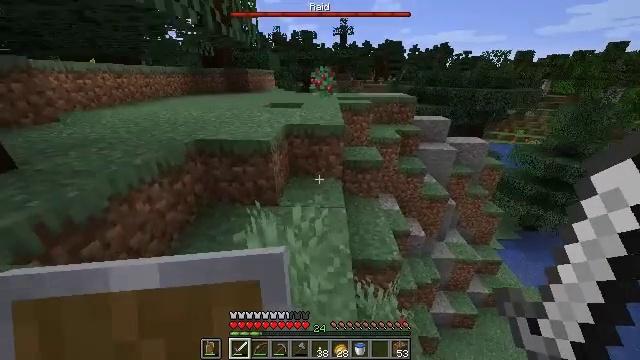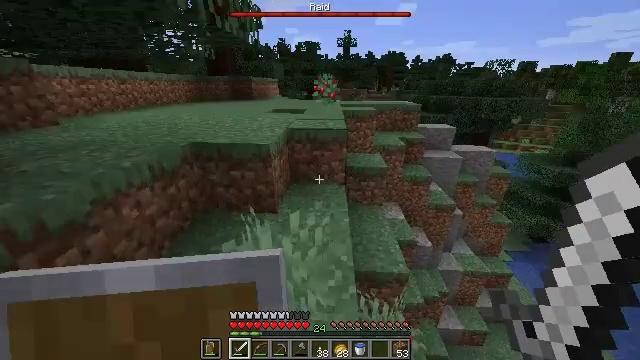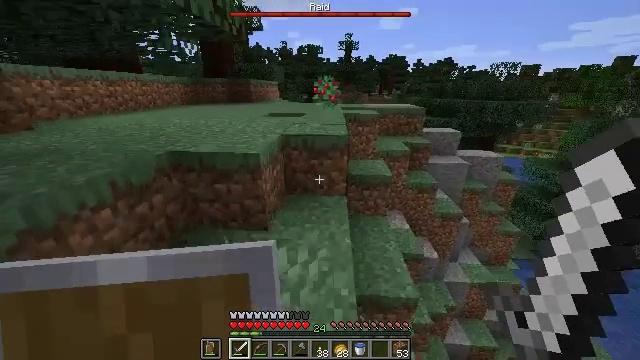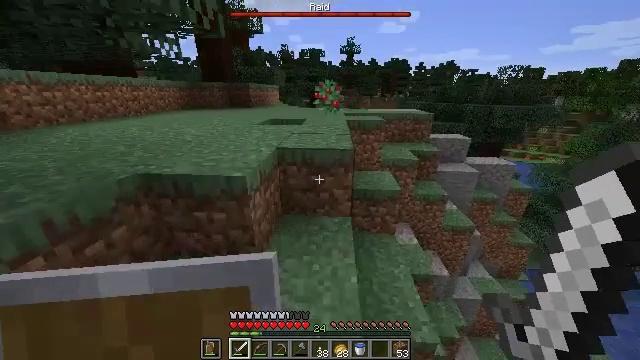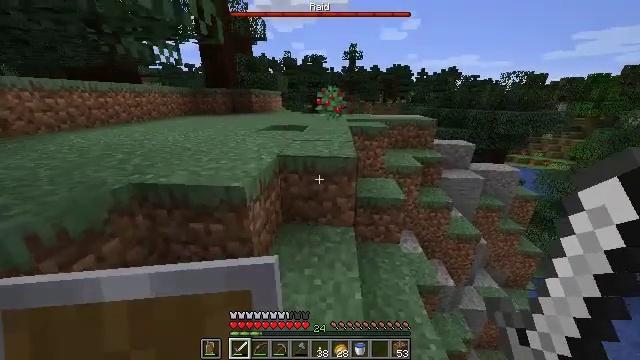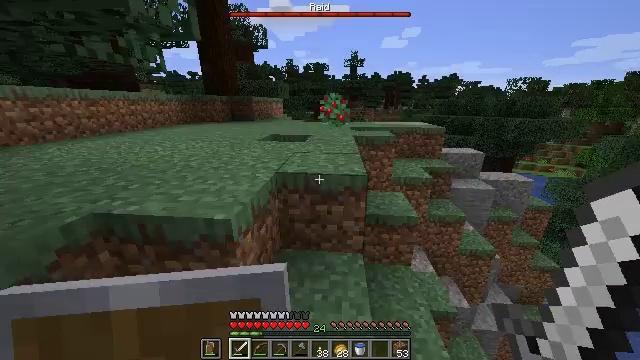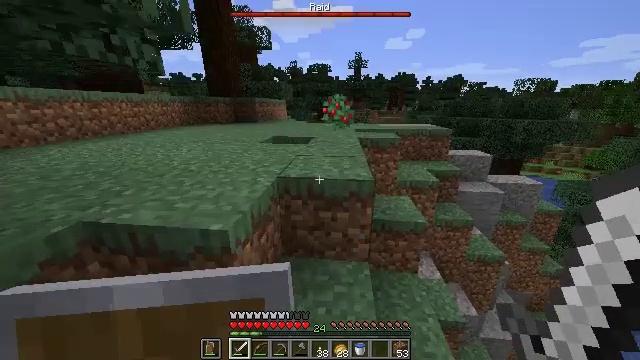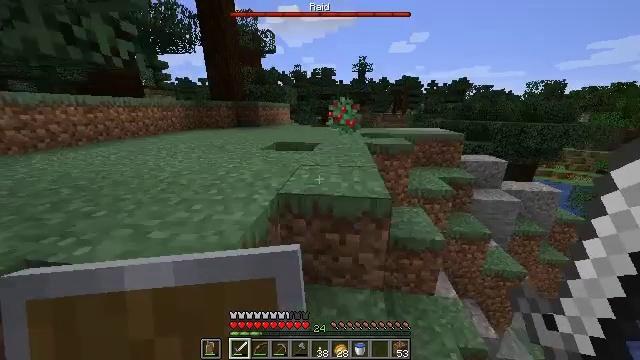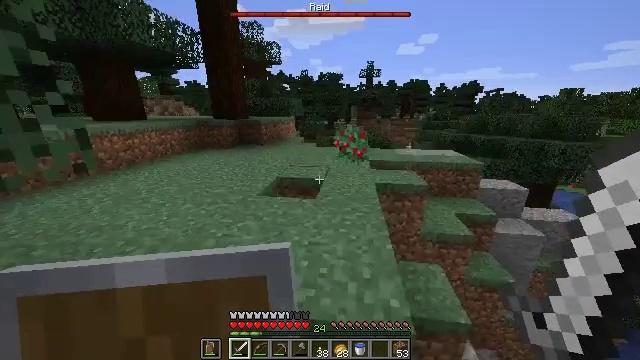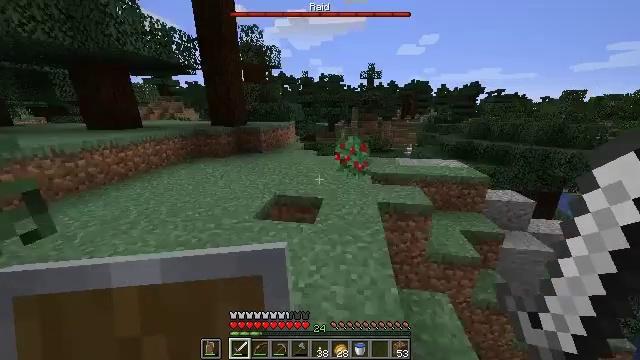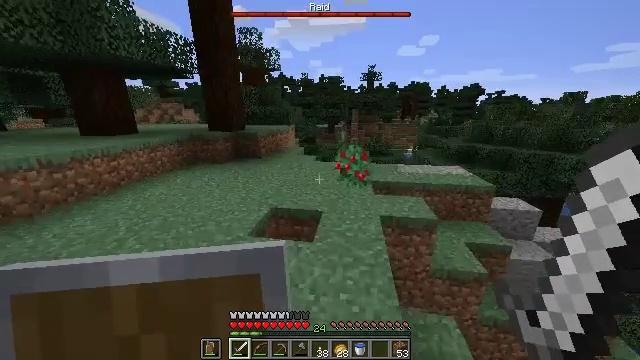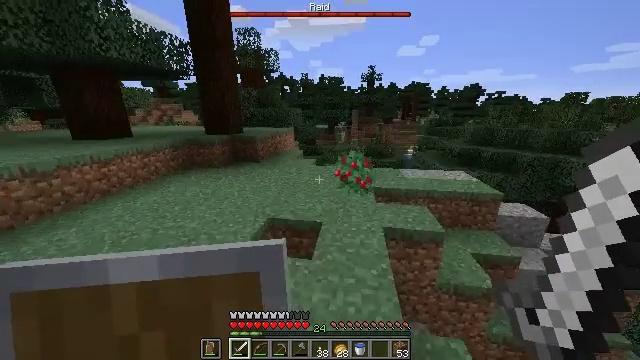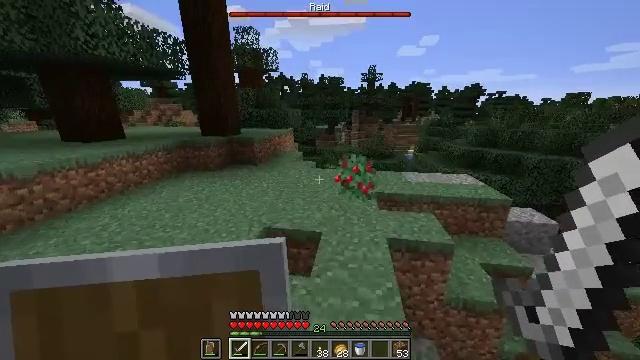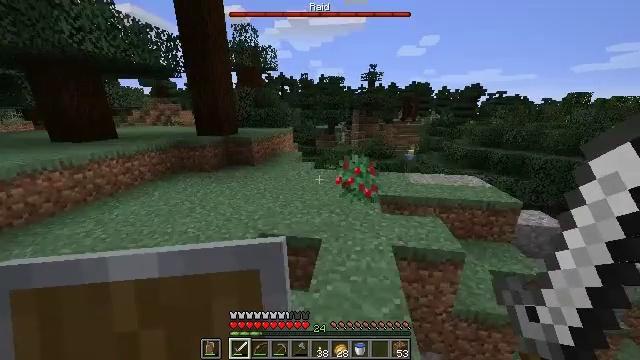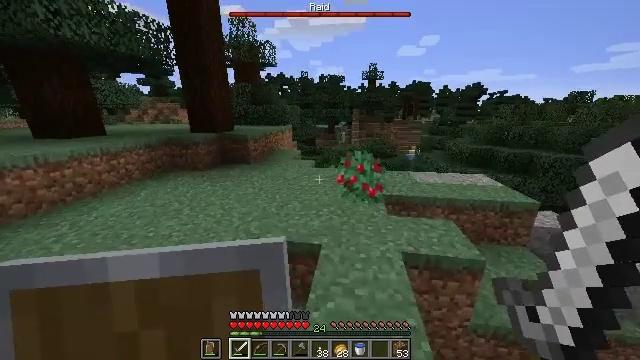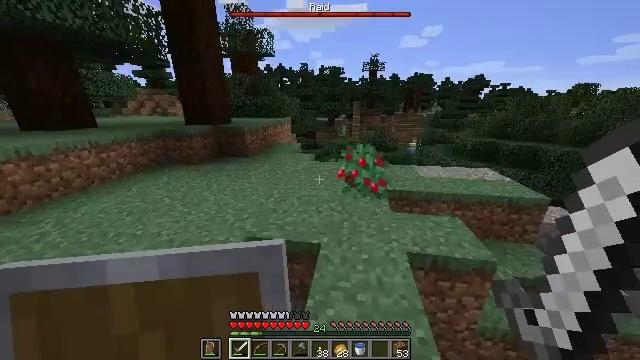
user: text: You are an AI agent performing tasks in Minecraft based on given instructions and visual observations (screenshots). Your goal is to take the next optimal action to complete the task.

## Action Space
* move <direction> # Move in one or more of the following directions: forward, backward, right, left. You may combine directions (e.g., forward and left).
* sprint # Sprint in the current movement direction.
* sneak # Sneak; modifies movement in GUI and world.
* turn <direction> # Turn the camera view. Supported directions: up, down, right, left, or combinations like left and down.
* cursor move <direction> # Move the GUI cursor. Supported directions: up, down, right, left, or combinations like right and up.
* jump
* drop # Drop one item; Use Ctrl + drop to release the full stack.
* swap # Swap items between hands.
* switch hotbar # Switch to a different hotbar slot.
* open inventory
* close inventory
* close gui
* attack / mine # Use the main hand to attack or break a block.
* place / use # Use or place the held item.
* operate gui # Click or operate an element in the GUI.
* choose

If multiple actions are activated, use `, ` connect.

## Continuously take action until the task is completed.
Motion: motion action
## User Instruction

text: Mine grass block from the ground.
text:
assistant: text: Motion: move forward, turn up
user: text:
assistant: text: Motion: move forward
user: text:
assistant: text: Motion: move forward, turn up
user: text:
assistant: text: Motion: move forward, turn up
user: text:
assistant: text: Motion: move forward, turn up
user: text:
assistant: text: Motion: move forward
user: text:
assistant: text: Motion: move forward, turn left, jump
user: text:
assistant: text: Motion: move forward, turn left, jump
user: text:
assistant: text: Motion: move forward, jump
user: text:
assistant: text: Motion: move forward
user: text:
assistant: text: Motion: move forward
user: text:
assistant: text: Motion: move forward
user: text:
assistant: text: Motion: move forward
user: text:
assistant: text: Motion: move forward
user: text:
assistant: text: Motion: move forward, turn down
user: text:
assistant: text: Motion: move forward, turn left and down
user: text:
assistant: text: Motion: move forward, turn left and down, jump
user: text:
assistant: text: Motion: move forward, turn left, jump
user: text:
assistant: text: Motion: move forward, turn left and down, jump
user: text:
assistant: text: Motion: move forward, turn left, jump
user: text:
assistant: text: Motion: move forward
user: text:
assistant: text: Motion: move forward
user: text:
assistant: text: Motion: move forward
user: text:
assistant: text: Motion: move forward
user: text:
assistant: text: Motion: move forward
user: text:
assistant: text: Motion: move forward, turn left
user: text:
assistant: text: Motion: move forward, turn left and up
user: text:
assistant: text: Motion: move forward, turn left and up
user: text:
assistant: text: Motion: move forward, turn left
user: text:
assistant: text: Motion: move forward